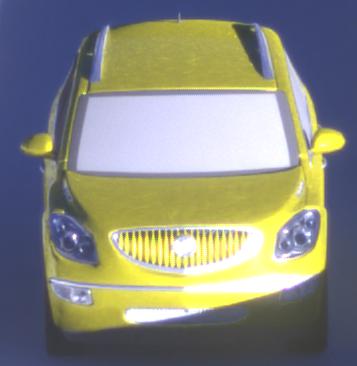
Make: Buick
Model: Enclave
Detailed model: GMT967
Model produced from: 2007
Model produced until: 2017
Doors: 5
Color: yellow
Road condition: dry road
Daytime: sunrise or sunset
Contrast: high contrast